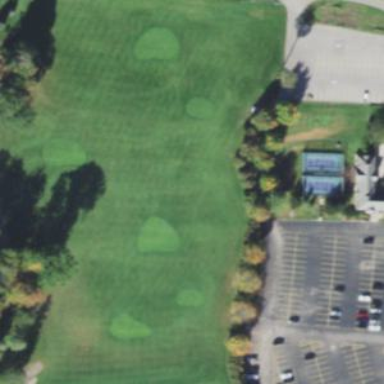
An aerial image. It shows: Beautifully mown grassy area designated as golf fairway. It is part of larger sports complex for golf leisure.